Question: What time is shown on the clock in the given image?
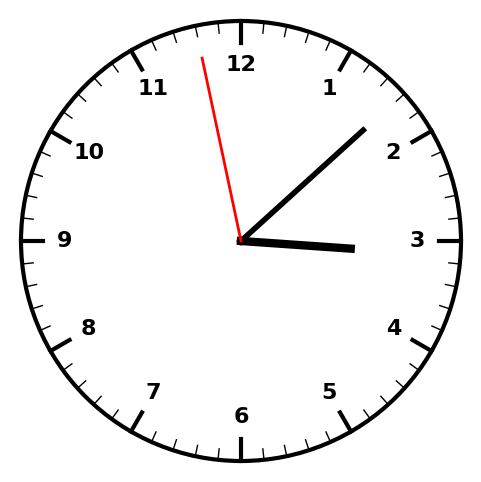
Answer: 03:07:58